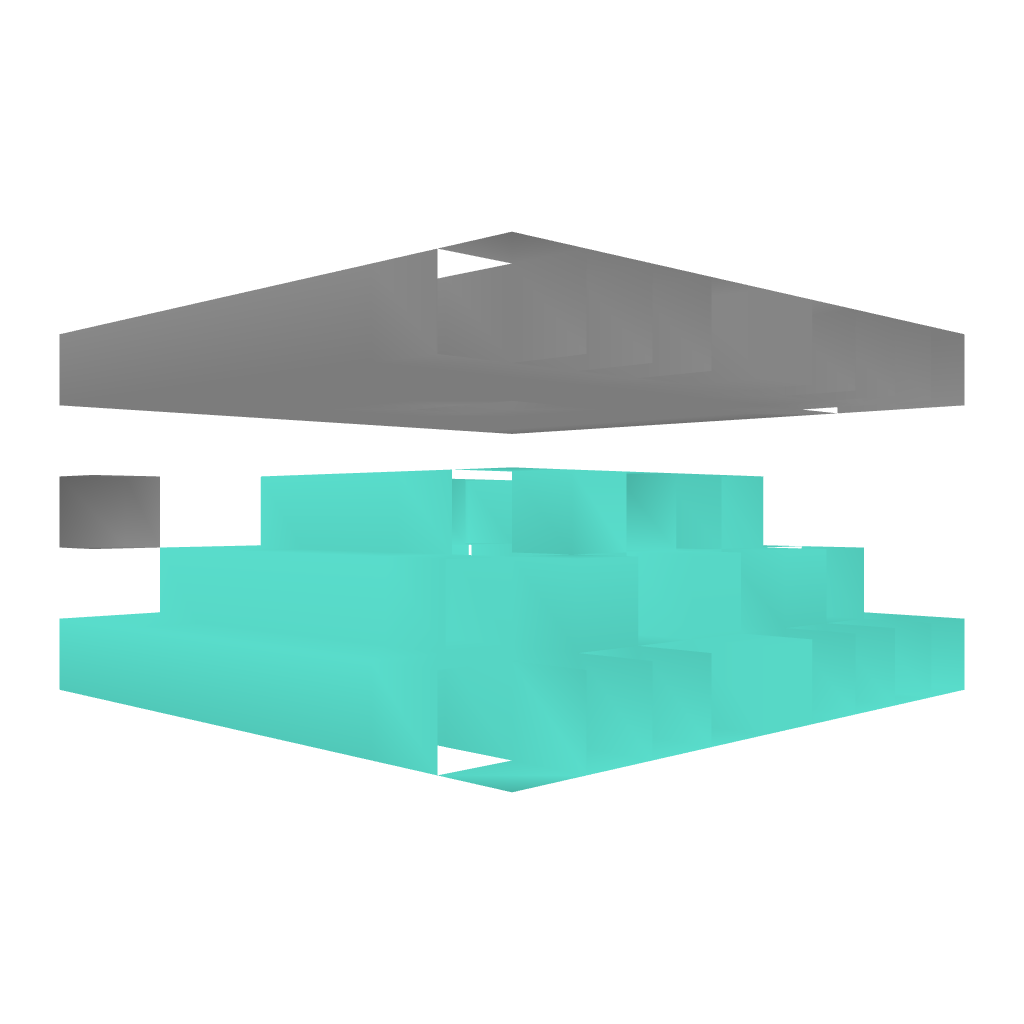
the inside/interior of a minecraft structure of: Beacon